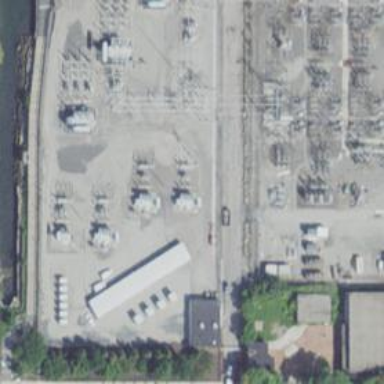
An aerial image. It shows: Switch used for power control.